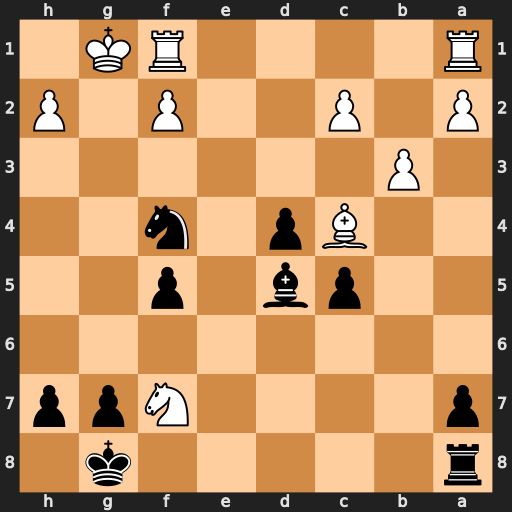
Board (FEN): r5k1/p4Npp/8/2pb1p2/2Bp1n2/1P6/P1P2P1P/R4RK1
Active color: b
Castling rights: -
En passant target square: -
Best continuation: Nh3#